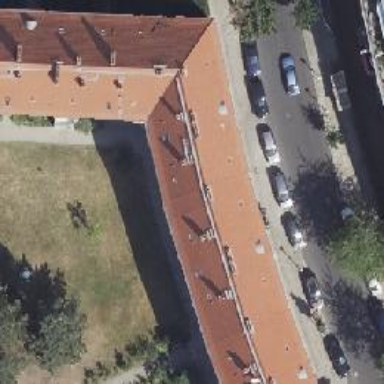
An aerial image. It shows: Residential building with apartments.